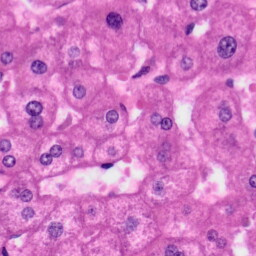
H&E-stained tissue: Liver